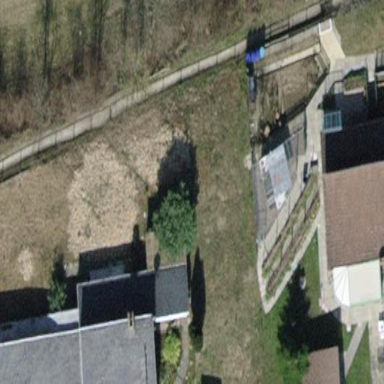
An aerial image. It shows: Detached building with skillion roof shape.